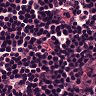
Metastatic tissue present: no